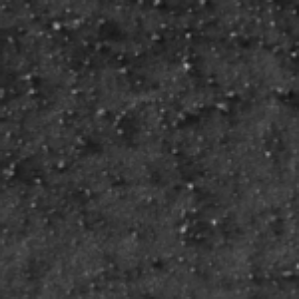
Label: frost